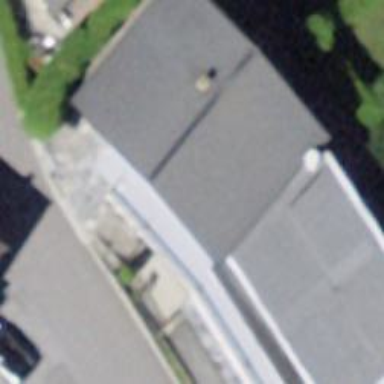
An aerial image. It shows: Convenience shop.